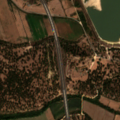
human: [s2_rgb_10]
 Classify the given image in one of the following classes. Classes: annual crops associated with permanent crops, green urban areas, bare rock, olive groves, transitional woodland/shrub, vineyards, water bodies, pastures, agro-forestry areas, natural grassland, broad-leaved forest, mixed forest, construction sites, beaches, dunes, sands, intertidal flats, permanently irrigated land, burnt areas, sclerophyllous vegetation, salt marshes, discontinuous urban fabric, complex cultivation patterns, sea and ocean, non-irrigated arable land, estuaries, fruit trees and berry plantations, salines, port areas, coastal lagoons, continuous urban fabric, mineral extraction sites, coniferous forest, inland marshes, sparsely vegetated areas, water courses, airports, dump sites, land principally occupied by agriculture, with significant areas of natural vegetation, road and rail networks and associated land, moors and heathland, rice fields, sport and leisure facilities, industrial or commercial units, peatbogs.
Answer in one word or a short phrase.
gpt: permanently irrigated land, rice fields, agro-forestry areas, mixed forest, water bodies